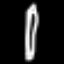
Label: pencil